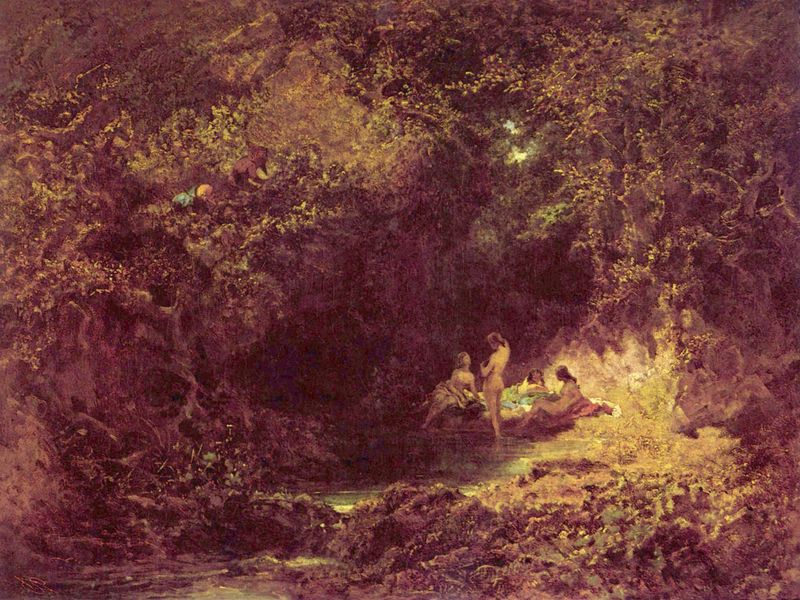
Titel: Badende Nymphen
Künstler: Carl Spitzweg
Standort: Schweinfurt
Institution: Sammlung Georg Schäfer
Schlagwörter: akt, baum, blau, blätter, gemälde, gestein, gruppe, haut, laub, mann, nackt, schatten, wasser, weiß, baden, badende, bäume, fluss, frauen, gelb, grün, impressionismus, landschaft, menschen, mädchen, see, teich, ufer, braun, damen, frau, hell, licht, nacht, blick, rot, tuch, wiese, beige, gesellschaft, gespräch, steine, öl, bach, natur, strauch, büsche, gebüsch, gewässer, sonne, haare, sitzend, stehend, tücher, decke, klassizismus, pflanzen, höhle, wald, wasserfall, kinder, beine, wellen, liegen, beobachten, zuschauer, abhang, heiß, warm, picknick, strömung, beobachter, staffage, blue, men, people, red, white, women, black, gray, green, group, lady, painting, seated, woman, yellow, pink, brown, nackte, allein, liegend, gewächs, versteckt, bad, vier, waschen, zusehen, nische, jungs, lichtung, unterholz, wood, silver, tümpel, hölle, fruit, naked, nude, nudes, tree, dickicht, nymphe, nymphen, sonnenstrahlen, grotte, lake, nature, orange, water, sun, trees, dicht, heimlich, gmälde, versteck, gestrüpp, forest, grass, light, river, stream, plants, neugier, purple, shadow, birds, romantic, romanticism, wasserbecken, laube, diana, zwerge, spring, leaves, frech, watching, animal, bush, pond, branches, spanner, nympfen, spannen, bathing, pool, towel, intim, sunset, cave, bade, moss, standing, puck, rest, voyeure, weeds, vines, bath, picnic, gfrau, dense, wild, pont, tits, hind, jungle, camping, twigs, relaxing, hide, kucken, sneaking, socializing, naked people, forset, voyeur, forest scene, stresm, scoializing, womanm, sneeking